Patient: sex M, age 57
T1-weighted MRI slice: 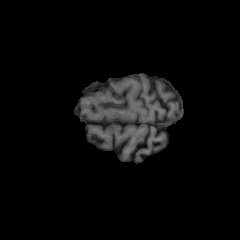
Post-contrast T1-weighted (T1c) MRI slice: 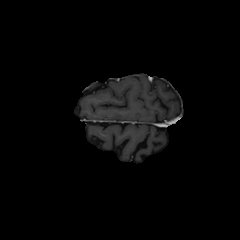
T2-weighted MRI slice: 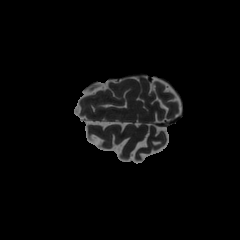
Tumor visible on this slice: no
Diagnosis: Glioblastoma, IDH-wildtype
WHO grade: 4